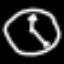
Label: clock